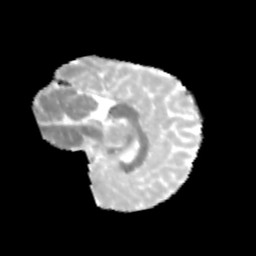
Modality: MD
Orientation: sagittal
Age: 12
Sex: female
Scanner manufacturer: siemens
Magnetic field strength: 3 T
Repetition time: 3.8 s
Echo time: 0.07 s